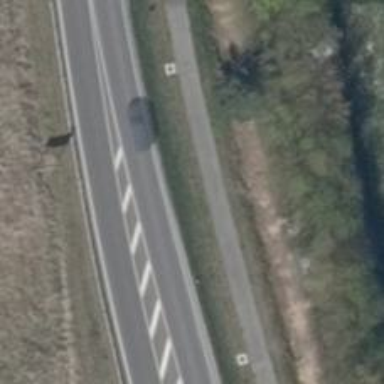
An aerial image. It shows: Primary road with asphalt surface.